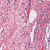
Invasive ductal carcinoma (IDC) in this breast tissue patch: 1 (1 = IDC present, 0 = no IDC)